Field crop: maize
Growth stage: 2
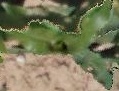
Species: maize